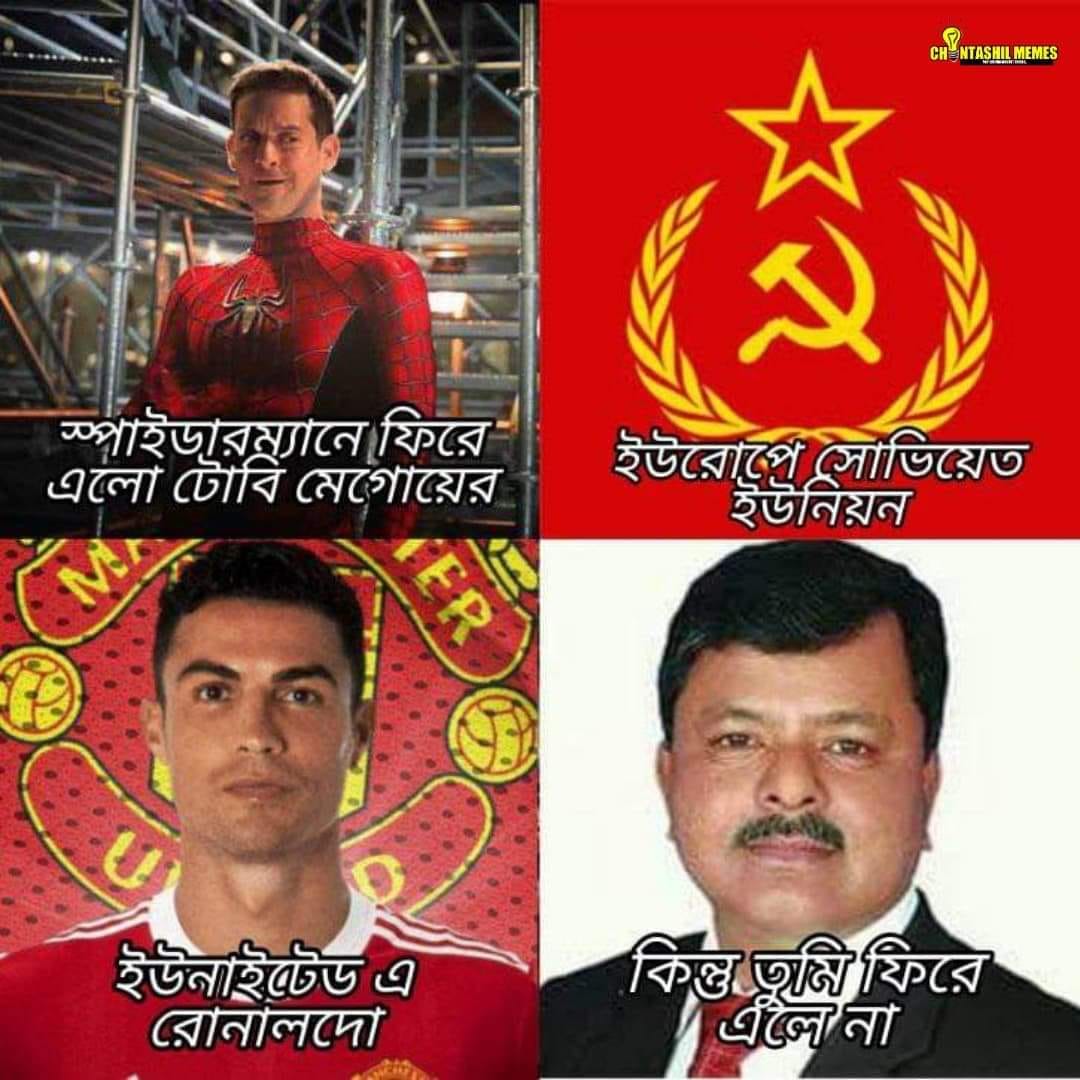
Caption: স্পাইডারম্যানে ফিরে এলো টোবি মেগোয়ের    ইউরোপে সোভিয়েত ইউনিয়ন    ইউনাইটেড এ রোনালদো     কিন্তু তুমি ফিরে এলে না
Label: non-hate